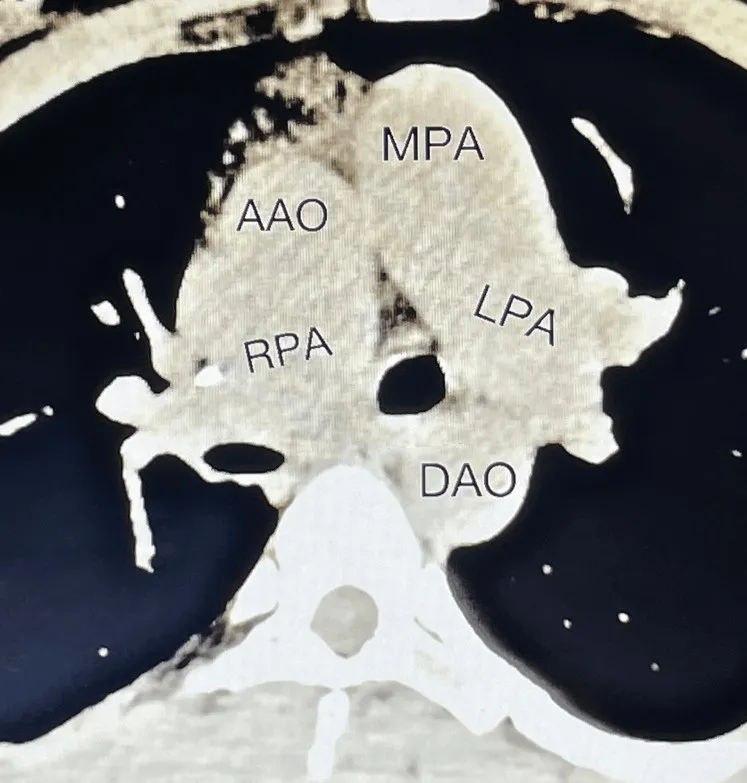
Chest CT scan. PDA and an abnormal origin of the right pulmonary artery from the right ascending aorta. AAO: ascending aorta, RPA: right pulmonary artery, DAO: descending aorta, LPA: left pulmonary artery, LV: left ventricle, MPA: main pulmonary artery.
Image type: radiology (ct)